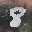
Label: 8